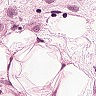
Metastatic tissue present: yes